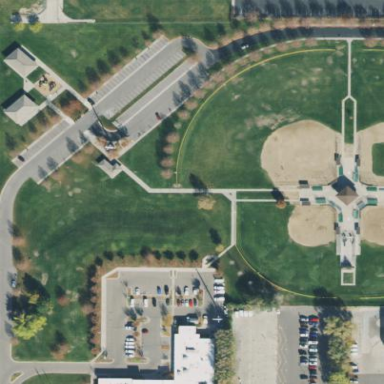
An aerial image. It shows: Park.